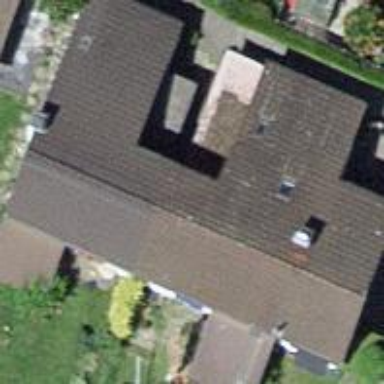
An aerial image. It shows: Building with tile roof.